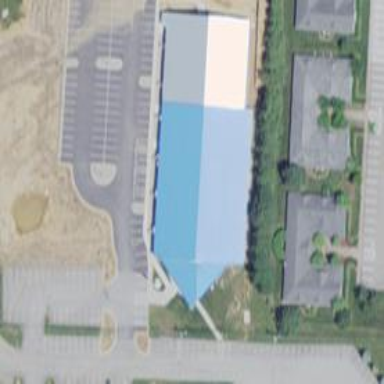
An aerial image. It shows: Building housing trampoline park for leisure.